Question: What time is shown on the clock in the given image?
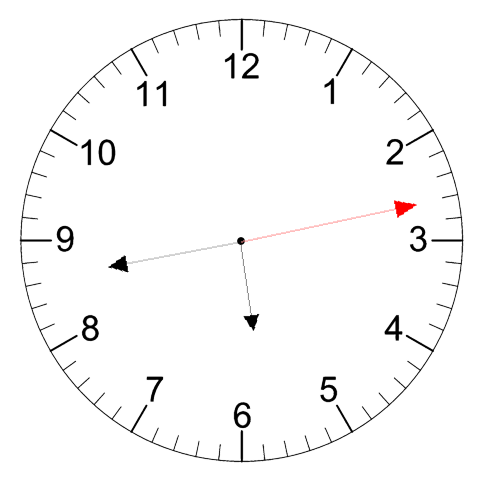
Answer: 05:43:13